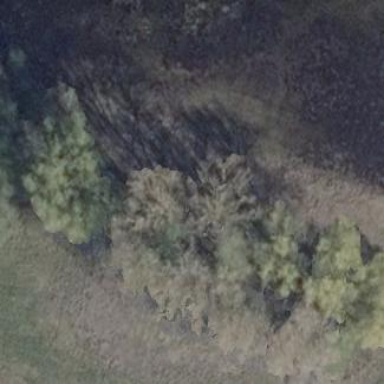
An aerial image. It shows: Beautiful woodland area.